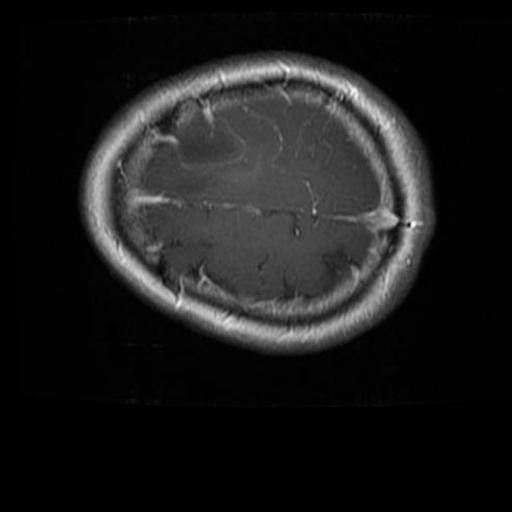
Label: brain_glioma